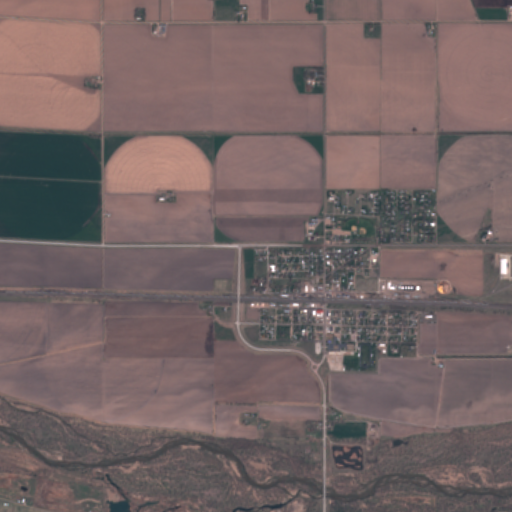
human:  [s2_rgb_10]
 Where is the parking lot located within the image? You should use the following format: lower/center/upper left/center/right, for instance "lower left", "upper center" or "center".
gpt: The parking lot is located in the center right of the image.
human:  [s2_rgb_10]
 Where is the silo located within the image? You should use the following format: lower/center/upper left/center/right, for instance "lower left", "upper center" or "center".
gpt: The silo is located in the center right of the image.
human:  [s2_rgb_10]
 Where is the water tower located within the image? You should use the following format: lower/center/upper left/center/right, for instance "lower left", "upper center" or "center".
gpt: The water tower is located in the center right of the image.
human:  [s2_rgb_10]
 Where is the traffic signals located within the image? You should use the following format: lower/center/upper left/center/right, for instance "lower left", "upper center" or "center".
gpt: The traffic signals is located in the center of the image.
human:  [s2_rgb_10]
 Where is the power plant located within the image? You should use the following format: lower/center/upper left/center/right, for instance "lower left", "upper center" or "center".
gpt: There is no power plant in the image.